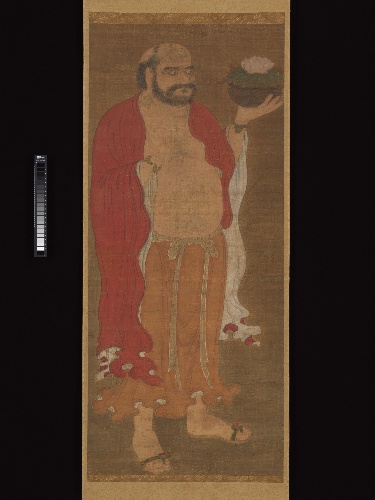
Title: 元   佚名    羅漢像   軸|Luohan
Artist: Unidentified artist
Date: late 13th–early 14th century
Object type: Hanging scroll
Classification: Paintings
Medium: Hanging scroll; ink and color on silk
Culture: China
Period: Yuan dynasty (1271–1368)
Dimensions: Image: 44 1/4 x 19 5/16 in. (112.4 x 49.1 cm)
Overall with mounting: 78 x 20 3/8 in. (198.1 x 51.8 cm)
Overall with knobs: 78 x 22 in. (198.1 x 55.9 cm)
Department: Asian Art
Credit line: Purchase, Seymour Fund and Bequest of Dorothy Graham Bennett, 1984
Accession year: 1984
Repository: Metropolitan Museum of Art, New York, NY
Tags: Men|Lotuses